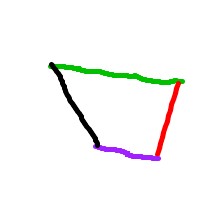
Shape: trapezoid